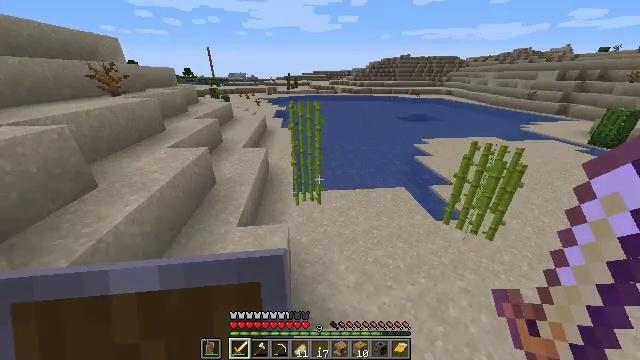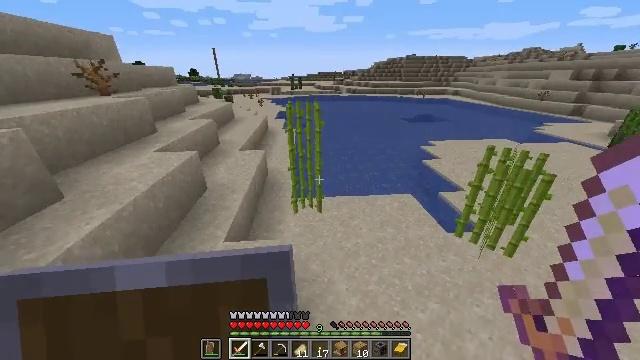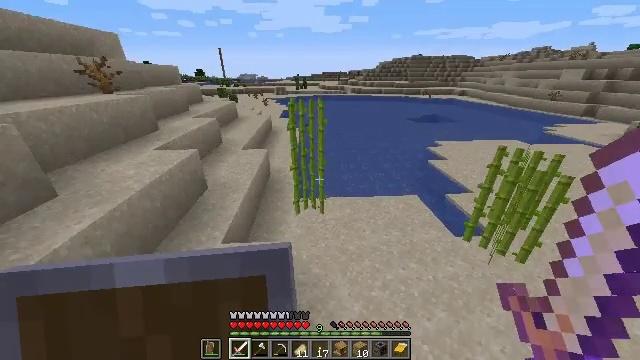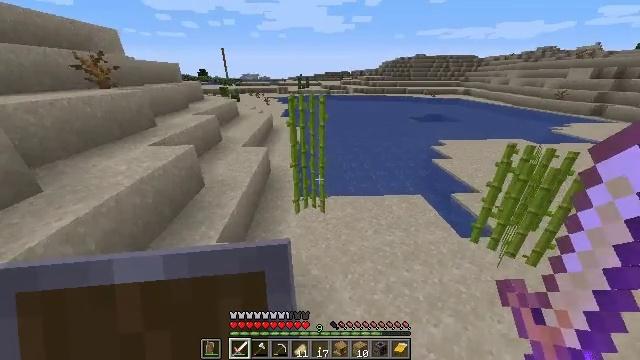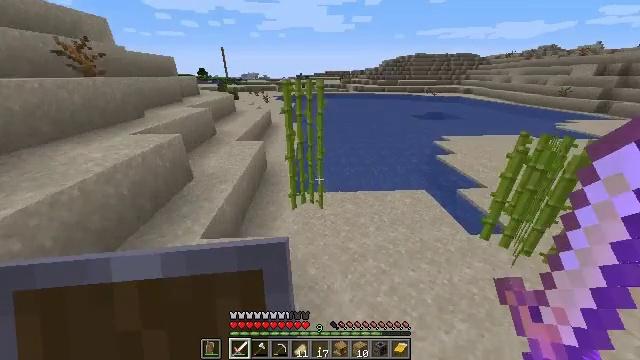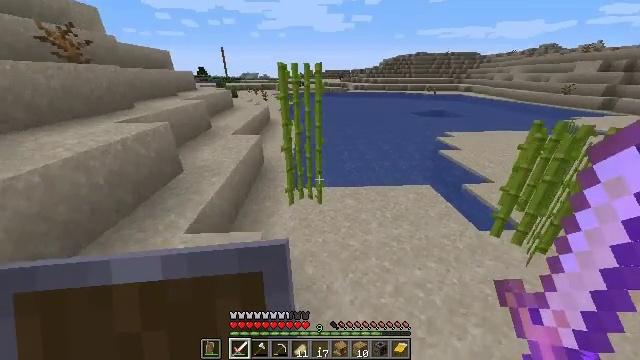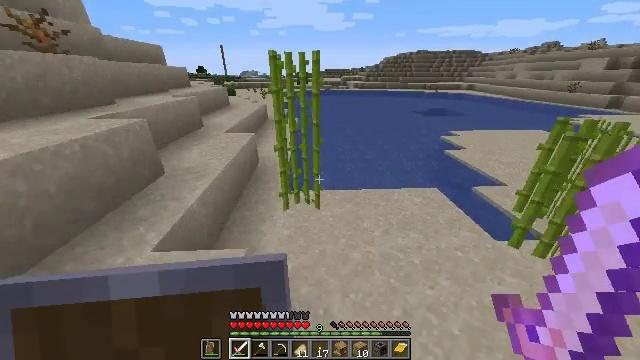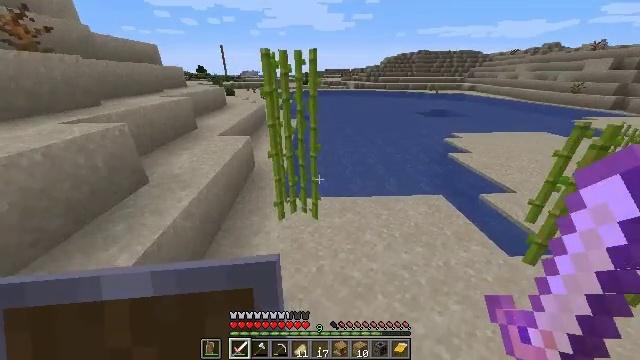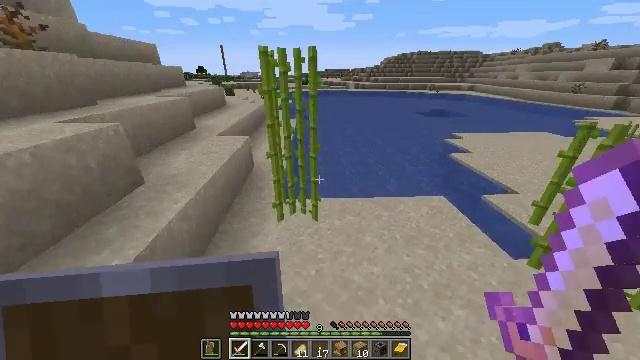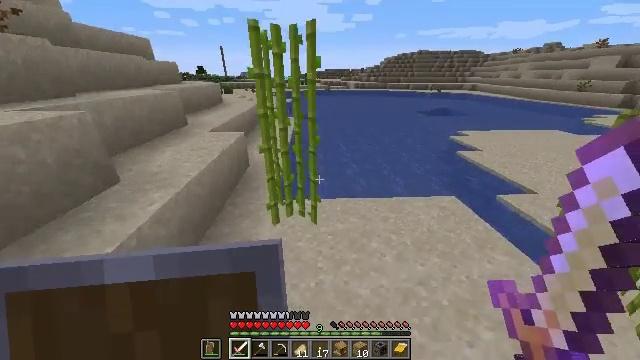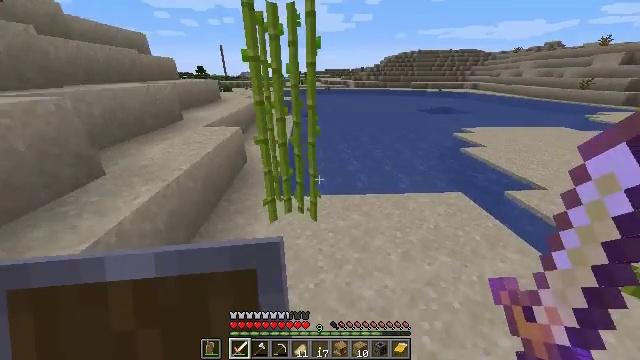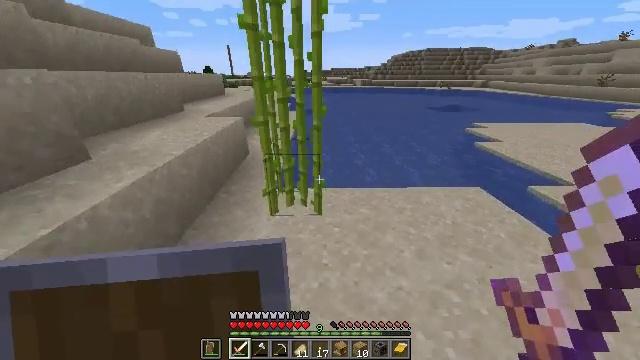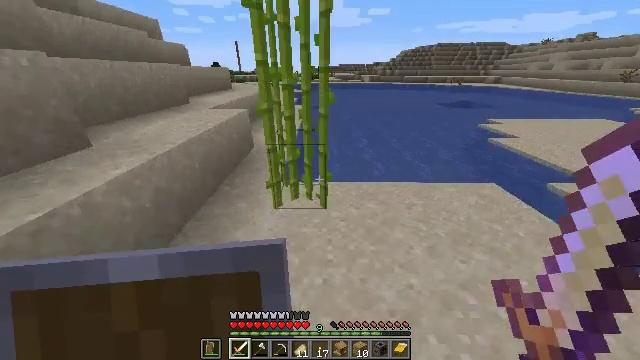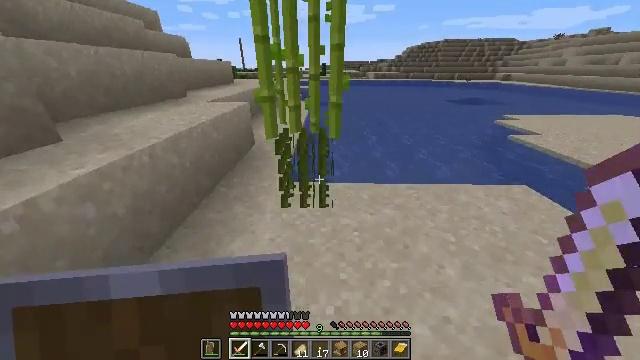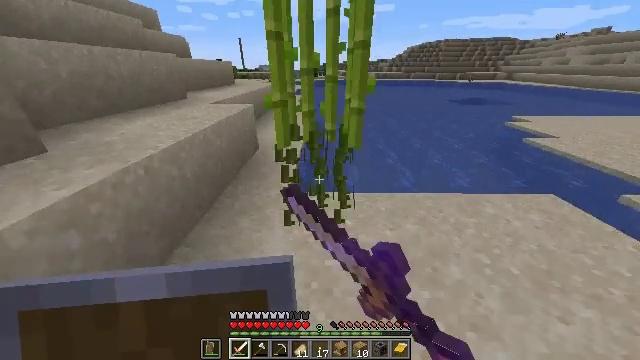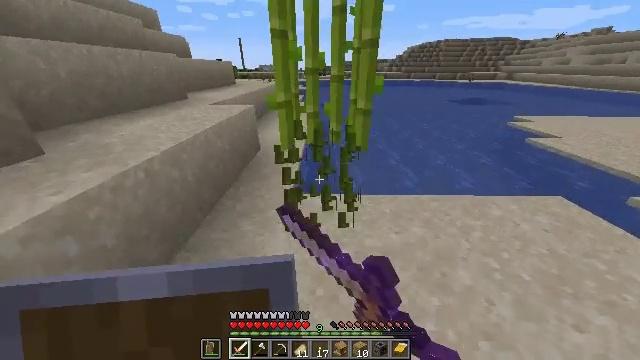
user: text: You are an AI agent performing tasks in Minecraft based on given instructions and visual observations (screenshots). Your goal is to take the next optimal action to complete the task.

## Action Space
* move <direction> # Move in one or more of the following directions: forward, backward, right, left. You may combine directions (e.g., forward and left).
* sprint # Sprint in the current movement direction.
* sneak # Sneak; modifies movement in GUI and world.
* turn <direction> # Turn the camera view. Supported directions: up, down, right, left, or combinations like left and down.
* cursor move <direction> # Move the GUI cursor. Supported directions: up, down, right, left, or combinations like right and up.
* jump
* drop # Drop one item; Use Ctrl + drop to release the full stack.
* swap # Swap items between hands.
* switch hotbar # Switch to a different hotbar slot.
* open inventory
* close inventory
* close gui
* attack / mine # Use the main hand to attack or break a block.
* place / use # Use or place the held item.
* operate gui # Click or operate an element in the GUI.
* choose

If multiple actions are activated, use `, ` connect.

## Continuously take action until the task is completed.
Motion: motion action
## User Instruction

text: Harvest sugar cane from the plant.
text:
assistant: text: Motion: move forward, turn left
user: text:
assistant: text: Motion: move forward, turn left
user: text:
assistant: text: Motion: move forward
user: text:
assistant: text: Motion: move forward
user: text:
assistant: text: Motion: move forward, sprint
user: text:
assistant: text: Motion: move forward, sprint
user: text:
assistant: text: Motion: move forward, sprint
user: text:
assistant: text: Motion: move forward, sprint
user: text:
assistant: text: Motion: move forward
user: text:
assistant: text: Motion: move forward
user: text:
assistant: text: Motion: move forward, turn left
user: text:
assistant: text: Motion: move forward and move left, turn left
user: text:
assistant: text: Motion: move forward and move left, attack / mine
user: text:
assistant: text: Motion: move forward and move left, attack / mine
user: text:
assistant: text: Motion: move forward and move left, attack / mine
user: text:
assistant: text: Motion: move forward and move left, turn right, attack / mine
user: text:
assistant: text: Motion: move forward and move left, turn right
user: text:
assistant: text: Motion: move forward and move left, turn right
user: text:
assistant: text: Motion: move forward and move left, turn right
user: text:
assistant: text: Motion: move forward and move left, turn right
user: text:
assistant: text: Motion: move forward and move left, turn right
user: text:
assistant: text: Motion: move forward and move left, turn right
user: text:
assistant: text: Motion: move forward and move left, turn right
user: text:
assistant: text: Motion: move left, turn right
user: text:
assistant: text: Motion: turn right
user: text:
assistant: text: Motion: turn right
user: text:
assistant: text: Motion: turn right
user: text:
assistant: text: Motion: turn right
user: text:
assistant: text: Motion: move forward, turn right
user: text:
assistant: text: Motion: move forward, turn right and up